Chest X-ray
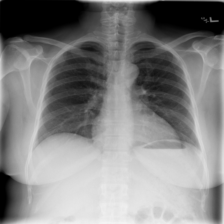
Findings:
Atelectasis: negative
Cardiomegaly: negative
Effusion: negative
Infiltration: positive
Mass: negative
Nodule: negative
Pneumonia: negative
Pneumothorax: negative
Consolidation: negative
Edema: negative
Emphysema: negative
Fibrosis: negative
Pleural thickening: negative
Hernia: negative